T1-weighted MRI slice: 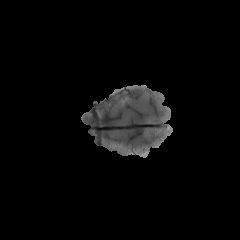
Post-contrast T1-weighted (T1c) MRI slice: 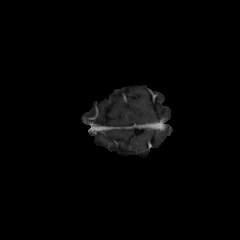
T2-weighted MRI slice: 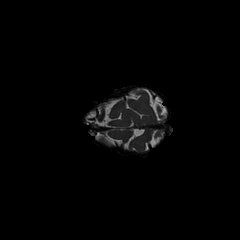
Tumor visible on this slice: no